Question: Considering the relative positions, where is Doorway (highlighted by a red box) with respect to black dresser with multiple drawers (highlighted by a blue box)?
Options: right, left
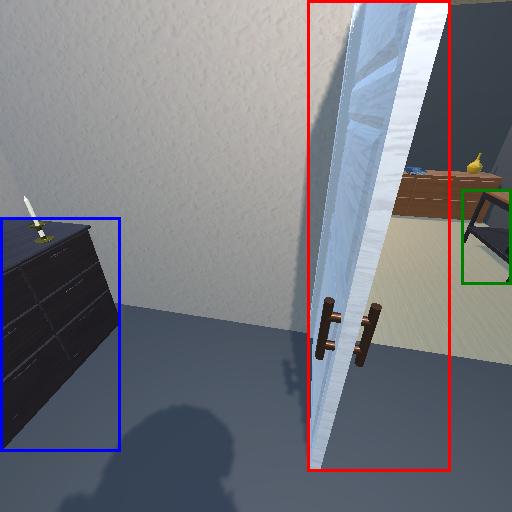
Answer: right